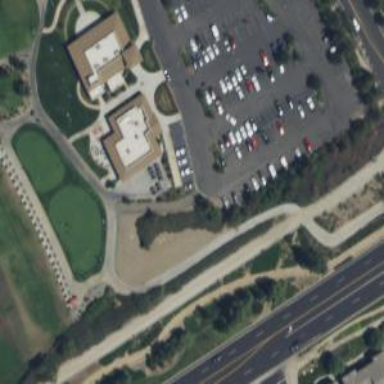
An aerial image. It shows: Path for both roads and golfers.